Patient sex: M
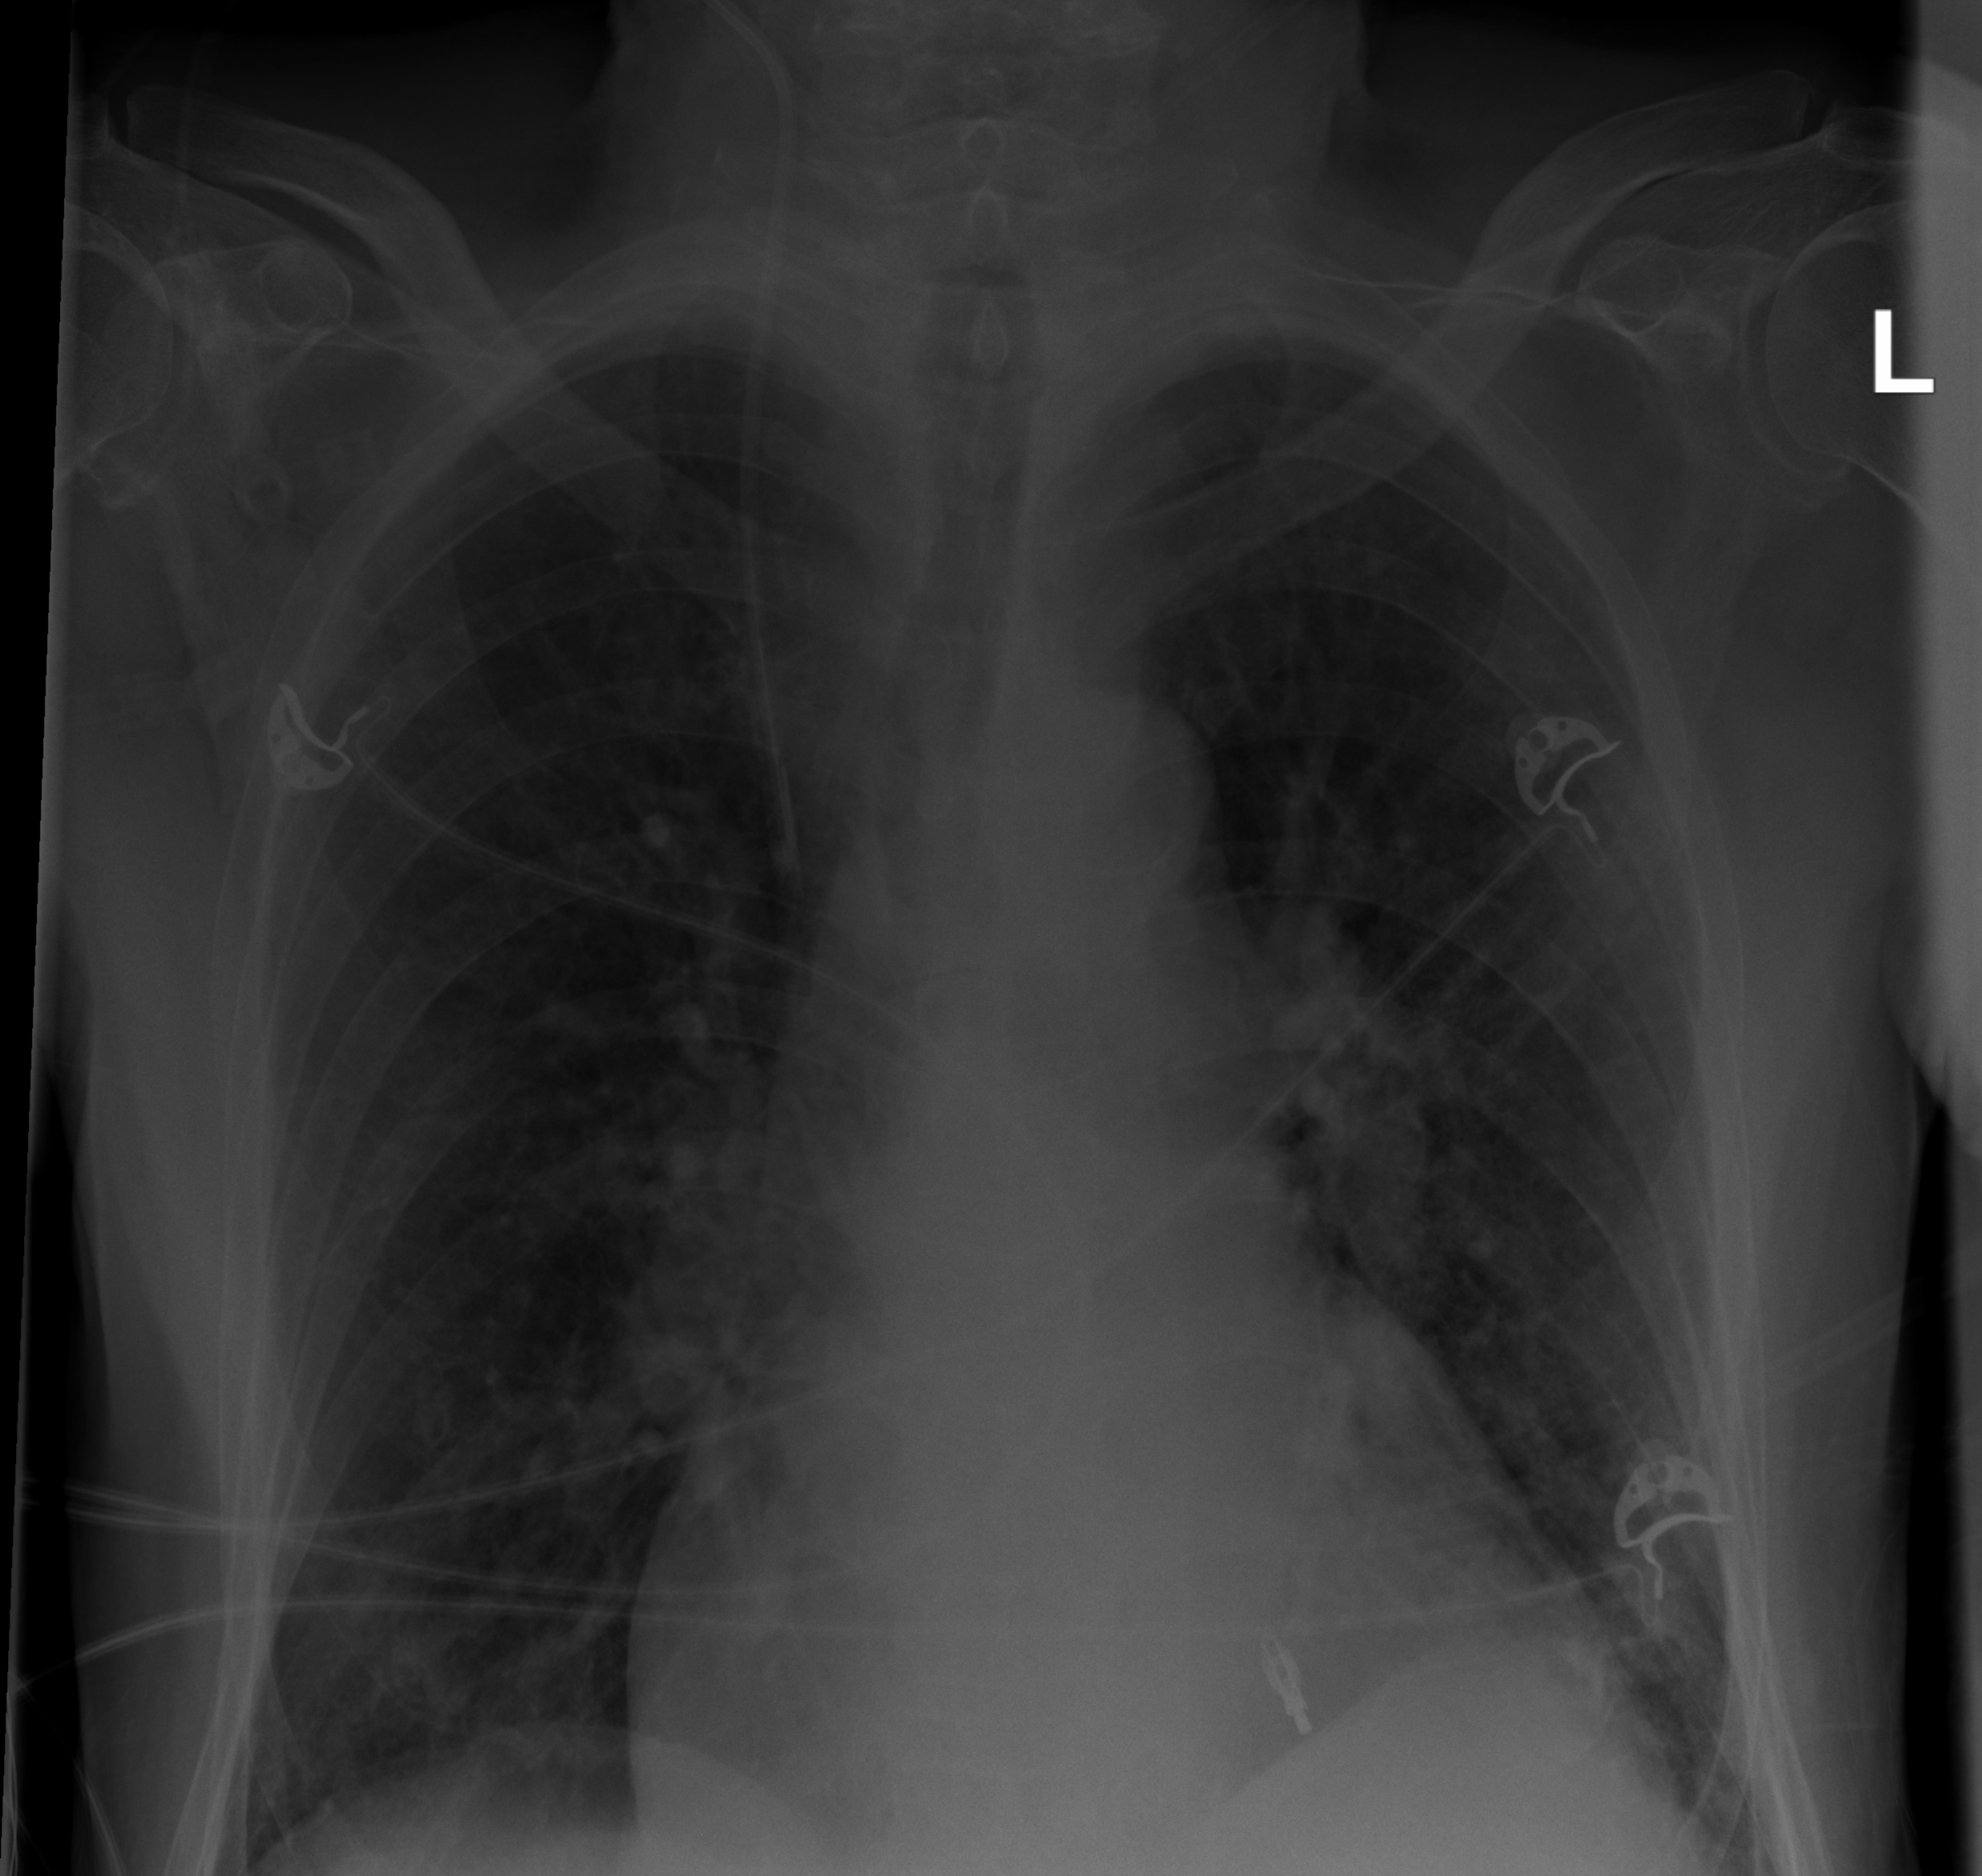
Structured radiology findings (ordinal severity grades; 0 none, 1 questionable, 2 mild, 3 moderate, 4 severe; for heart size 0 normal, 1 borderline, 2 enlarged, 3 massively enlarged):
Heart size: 2
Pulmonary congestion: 2
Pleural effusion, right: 0
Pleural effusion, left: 0
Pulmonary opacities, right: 0
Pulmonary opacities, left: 0
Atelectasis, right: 0
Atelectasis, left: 0